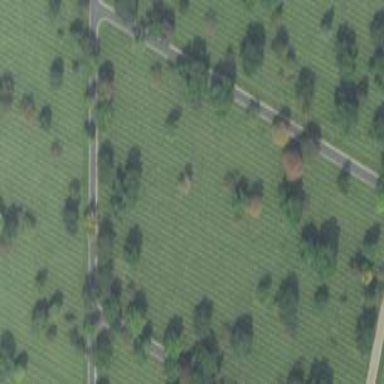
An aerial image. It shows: Sector within cemetery.